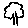
Label: tree